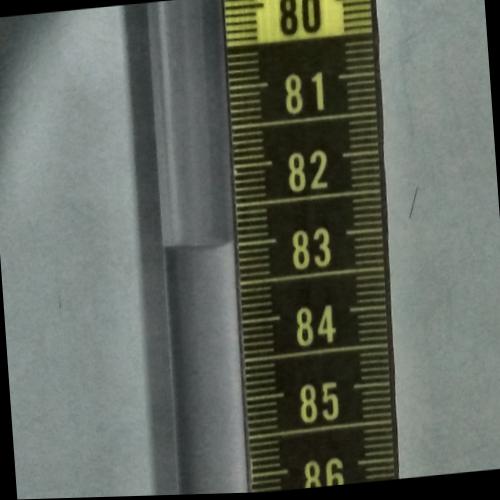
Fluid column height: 83.0 cm